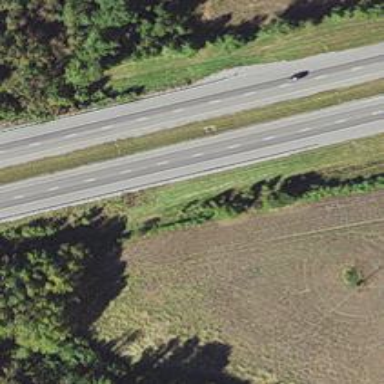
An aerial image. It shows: Trunk highway.